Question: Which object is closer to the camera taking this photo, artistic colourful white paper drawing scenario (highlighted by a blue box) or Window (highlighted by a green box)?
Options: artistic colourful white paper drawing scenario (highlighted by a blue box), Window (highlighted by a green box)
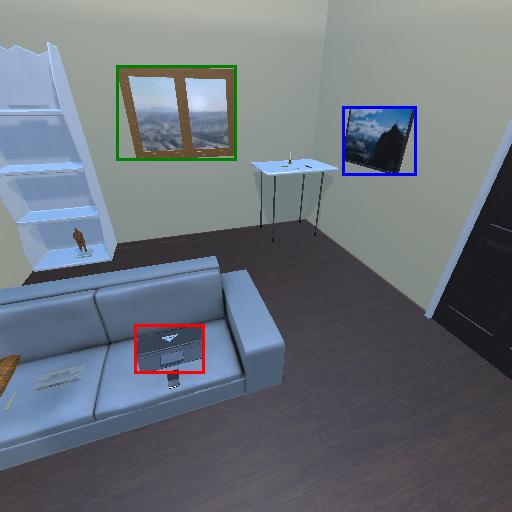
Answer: artistic colourful white paper drawing scenario (highlighted by a blue box)